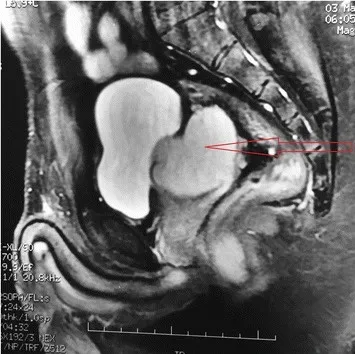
Pelvic MRI showing the cyst (Sagittal section).
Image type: radiology (mri)